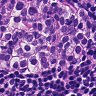
Metastatic tissue present: yes